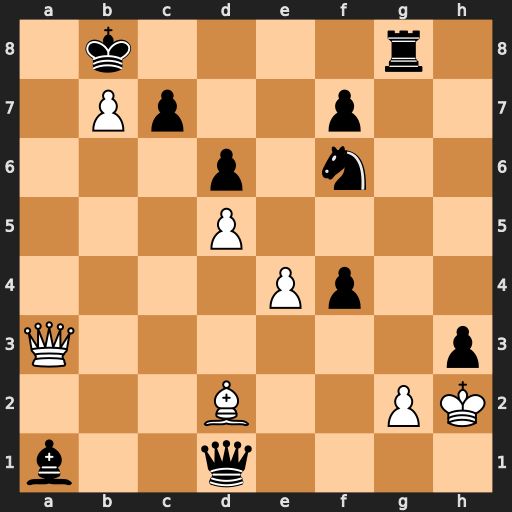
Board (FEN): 1k4r1/1Pp2p2/3p1n2/3P4/4Pp2/Q6p/3B2PK/b2q4
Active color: w
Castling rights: -
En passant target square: -
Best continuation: Qa8#